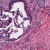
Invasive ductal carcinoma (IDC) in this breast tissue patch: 1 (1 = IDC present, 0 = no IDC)